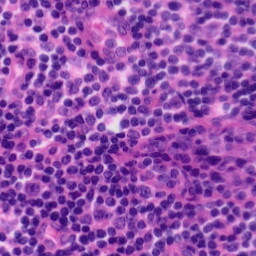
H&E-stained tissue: Tonsil